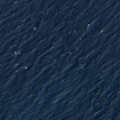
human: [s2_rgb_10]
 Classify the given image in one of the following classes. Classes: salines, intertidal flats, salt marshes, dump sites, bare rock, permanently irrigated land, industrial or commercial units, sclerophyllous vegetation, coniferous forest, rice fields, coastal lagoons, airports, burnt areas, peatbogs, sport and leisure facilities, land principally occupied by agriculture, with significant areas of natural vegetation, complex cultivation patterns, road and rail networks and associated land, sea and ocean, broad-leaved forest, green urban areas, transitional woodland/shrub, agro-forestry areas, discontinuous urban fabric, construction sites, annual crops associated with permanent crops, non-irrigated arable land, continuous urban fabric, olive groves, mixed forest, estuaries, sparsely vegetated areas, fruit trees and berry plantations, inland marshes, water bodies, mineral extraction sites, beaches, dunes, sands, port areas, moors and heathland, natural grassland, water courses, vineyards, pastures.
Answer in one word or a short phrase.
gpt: sea and ocean